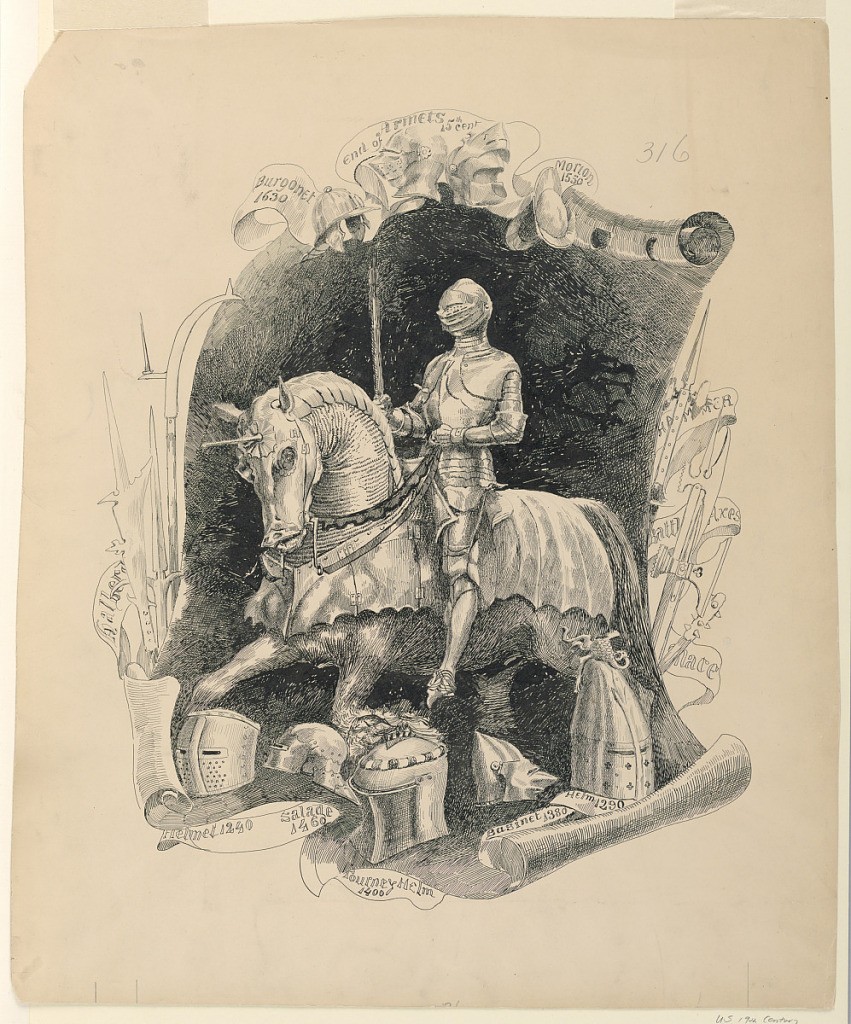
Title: "Armor of 1440; Best Epoch"
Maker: Edwin Howland Blashfield, American, 1848–1936
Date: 1887
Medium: Pencil and pen and black ink on stiff cream colored paper
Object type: Drawing
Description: A knight in full armor on horseback is seen facing half left, his visor closed, and set against a simulated parchment scroll.  Famous battles listed on ribbons and military trophies form the border.